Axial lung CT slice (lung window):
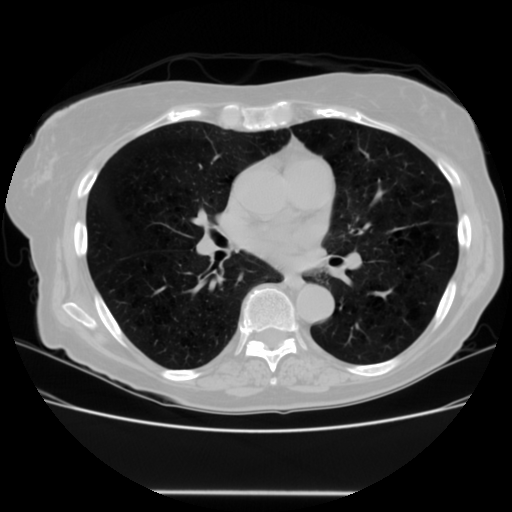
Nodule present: no